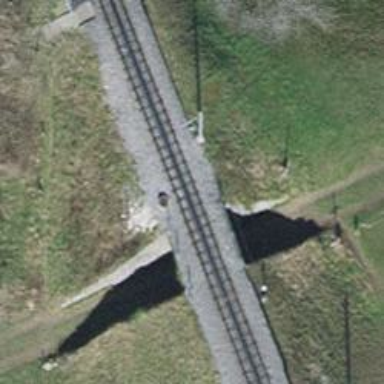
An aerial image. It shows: Narrow-gauge railway bridge with electrified contact lines and one track.